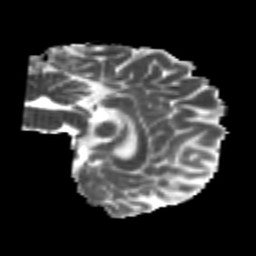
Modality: MD
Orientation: sagittal
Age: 20
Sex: female
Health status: healthy
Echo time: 0.074 s